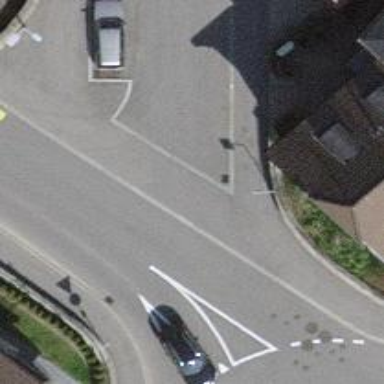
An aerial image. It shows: Unmarked crossing with traffic calming table.